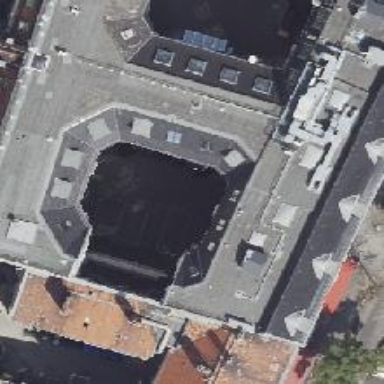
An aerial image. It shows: Theatre.